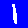
Digit: 1